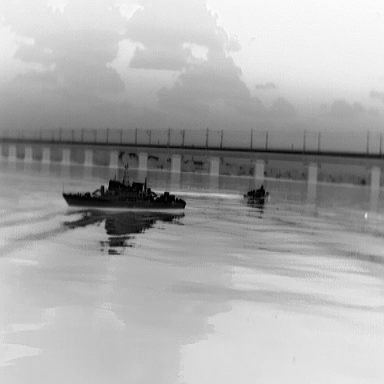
There are two objects shown in the infrared image, including a warship, and a canoe.